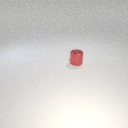
small red metal cylinder